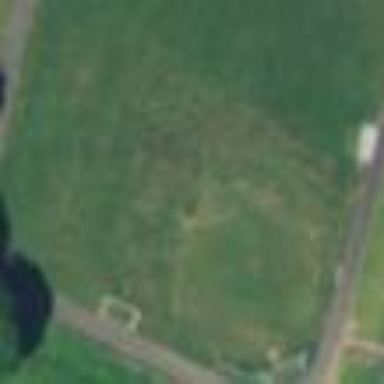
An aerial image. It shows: Baseball pitch for leisure land.